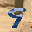
Label: 9